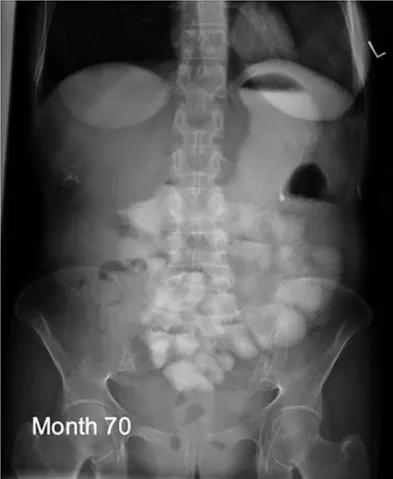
The pictures show the intestinal passage of the patient at month 70. With stenosis.
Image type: radiology (x_ray)